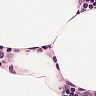
Metastatic tissue present: no